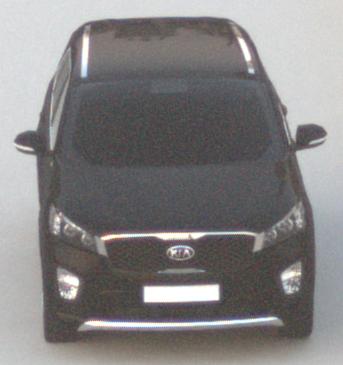
Make: KIA
Model: Sorento 2.2 CRDi
Detailed model: Sorento (UM)
Model produced from: 2015/03
Model produced until: 2017/10
Doors: 5
Color: black
Road condition: dry road
Daytime: dawn
Contrast: low contrast